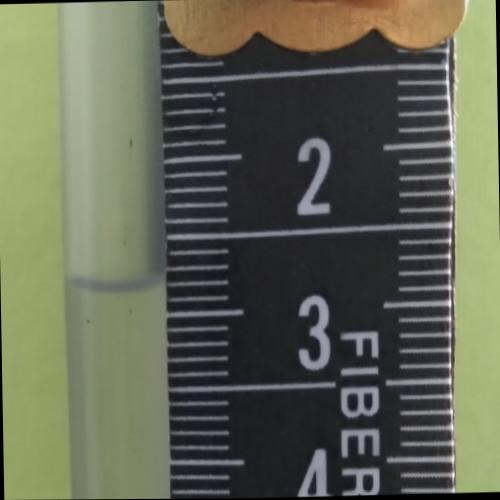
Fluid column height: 2.8 cm